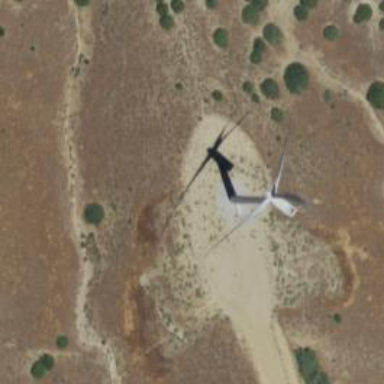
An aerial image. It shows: Wind power generator utilizing wind turbines.